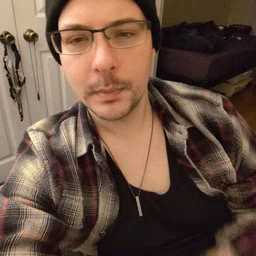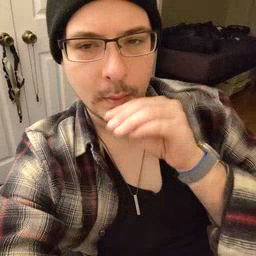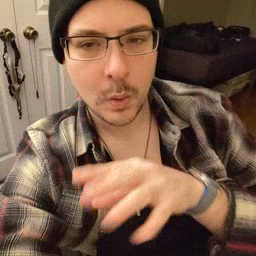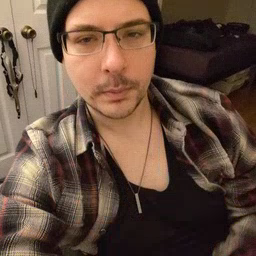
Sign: blow